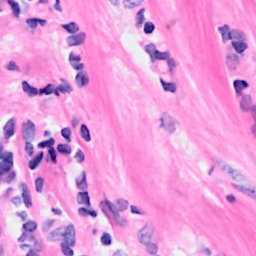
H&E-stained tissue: Breast